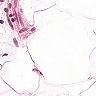
Metastatic tissue present: no